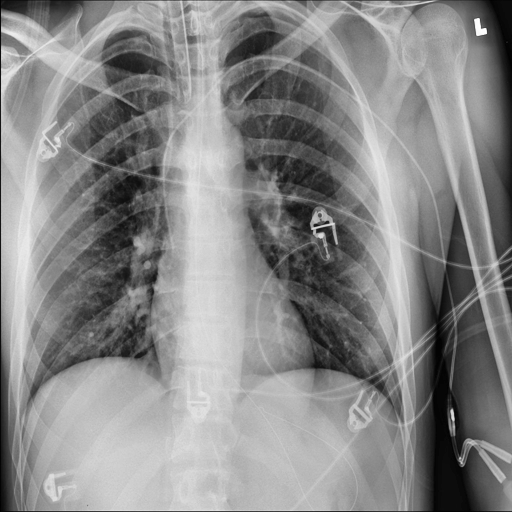
Finding: NORMAL